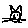
Label: cat